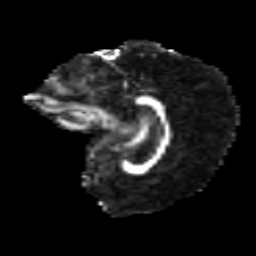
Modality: FA
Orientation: sagittal
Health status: ill
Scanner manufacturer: ge
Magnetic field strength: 3 T
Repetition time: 6.752 s
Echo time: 0.079 s